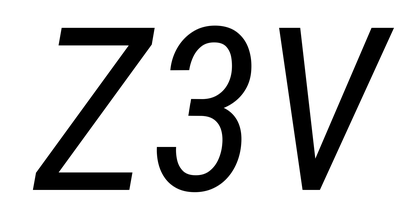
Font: Roboto-Italic_Condensed_Italic